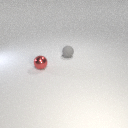
small red metal sphere to the left of small gray rubber sphere